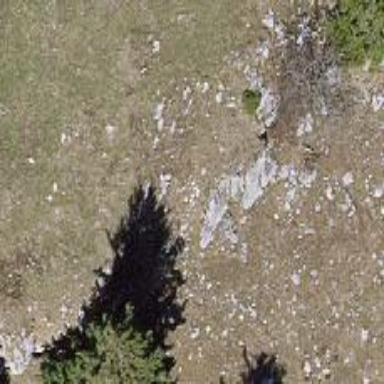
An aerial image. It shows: Landscape dominated by bare rock.